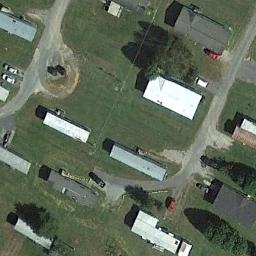
Label: residential